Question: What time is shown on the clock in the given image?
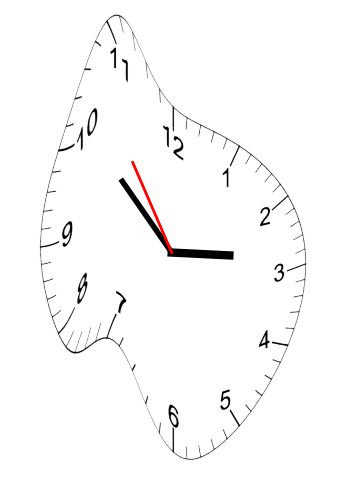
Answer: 02:51:54